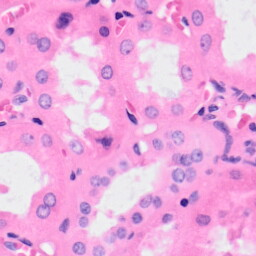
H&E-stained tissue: Kidney